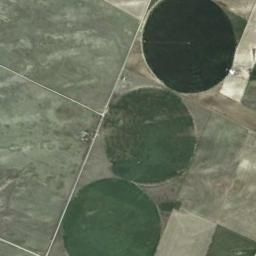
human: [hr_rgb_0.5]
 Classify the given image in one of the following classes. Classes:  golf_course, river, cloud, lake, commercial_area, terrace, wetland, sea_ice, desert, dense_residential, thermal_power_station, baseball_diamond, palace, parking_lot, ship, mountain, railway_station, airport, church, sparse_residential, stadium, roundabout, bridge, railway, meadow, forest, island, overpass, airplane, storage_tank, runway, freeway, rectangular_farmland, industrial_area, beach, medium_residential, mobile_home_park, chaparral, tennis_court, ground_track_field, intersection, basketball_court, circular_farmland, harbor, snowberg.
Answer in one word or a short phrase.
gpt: circular_farmland